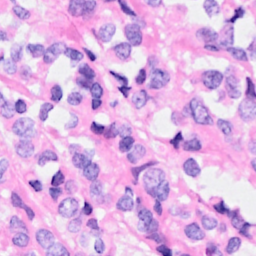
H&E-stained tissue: Breast